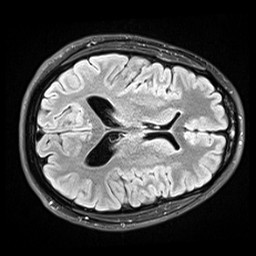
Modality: FLAIR
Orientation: axial
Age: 21
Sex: male
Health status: healthy
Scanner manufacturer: siemens
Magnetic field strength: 3 T
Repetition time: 9 s
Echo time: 0.088 s